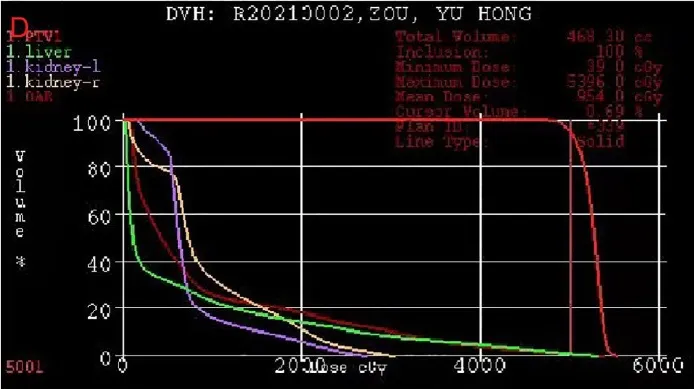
Dose-planning of radiotherapy. (D) Dose-volume histogram shows that 95% of the PTV volumes irradiated with more than 5000 cGy.
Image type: chart (chart)